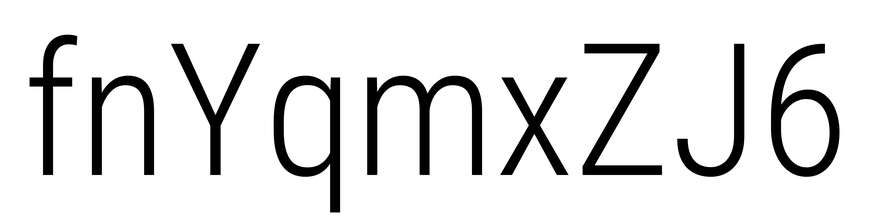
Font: Roboto_Condensed_Light